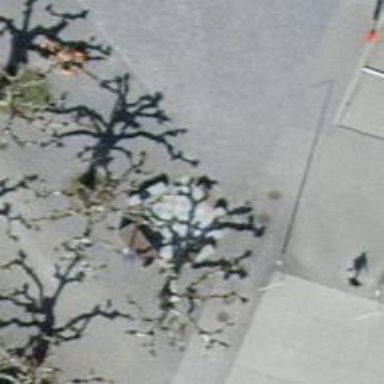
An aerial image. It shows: Concrete bench.